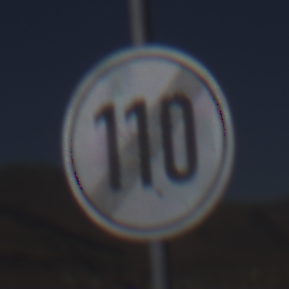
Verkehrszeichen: EndeGeschwindigkeit110
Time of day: Midday
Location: Outdoor (Nature)
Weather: Clear
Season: NotSpecified
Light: Natural